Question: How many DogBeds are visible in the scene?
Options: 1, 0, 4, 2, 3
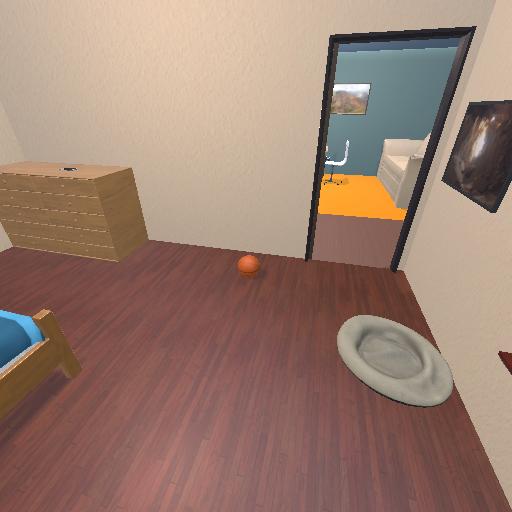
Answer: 1